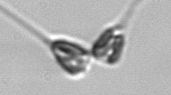
Label: Asterionellopsis_glacialis